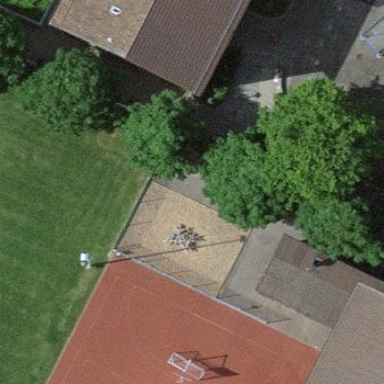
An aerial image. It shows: Playground area for leisure activities on the land.